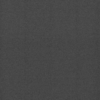
Label: dusty